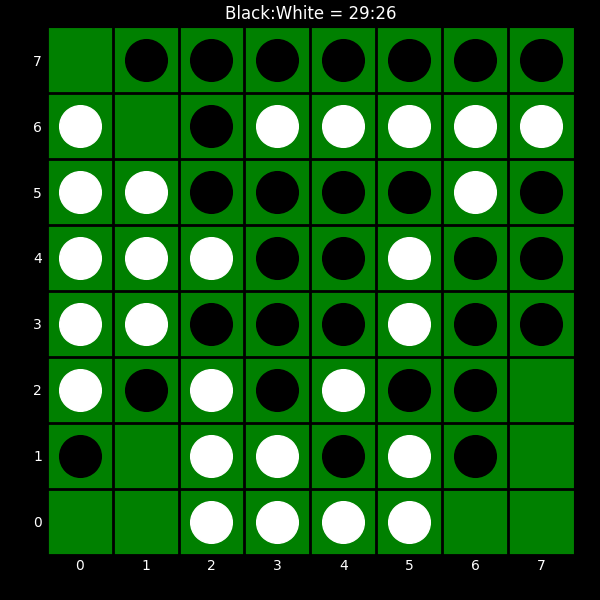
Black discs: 29
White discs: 26